Question: This code move elements inside other elements to create a tree hierarchy.
'''
<ul>
<li id="task_111" class="task"><a>task1</a></li>
<li id="task_222" data-in-task-group-id="333" class="task"><a>task3</a></li>
<li id="task_333" class="task task_group">
<a>task2</a>
<ul data-task-group-id="333" class="task_group_list"></ul>
</li>
<li id="task_444" data-in-task-group-id="333" class="task task_group">
<a>task4</a>
<ul data-task-group-id="444" class="task_group_list"></ul>
</li>
<li id="task_555" data-in-task-group-id="333" class="task"><a>task5</a></li>
</ul>
'''
Loop that moves the elements:
'''
$('li').each(function() {
task_group_id = $(this).attr('data-in-task-group-id');
if (task_group_id) {
$("li#task_" + task_group_id + " .task_group_list").append($(this));
}
})
'''
All looks pretty simple but one element (task5) is copied wrong:

As you see task5 is placed inside two parent elements: the correct parent is task2, task4 should be empty.
Why is task5 is copied wrong inside task4?
<URL> to play around.
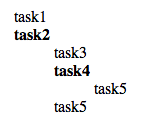
Answer: What happens is that 'task4' - including its '<ul>' element with a class of 'task_group_list' - is moved into 'task3'. Then, when it's the turn of 'task5' to be moved, there are multiple elements that match this selector:
'''
li#task_333 .task_group_list
'''
As stated in the <URL>:
> The '.append()' method inserts the specified content as the last child of
Since you have multiple elements you get 'task5' appended to each of them, cloning the element as necessary.
You'll want to change your selector so that it only matches the '<ul>' that's an immediate child, rather than a descendent, of that '<li>' element:
'''
li#task_333 > .task_group_list
'''
The code for the loop would become:
'''
$('li').each(function() {
task_group_id = $(this).attr('data-in-task-group-id');
if (task_group_id) {
$("li#task_" + task_group_id + " > .task_group_list").append($(this));
}
})
'''
<URL>